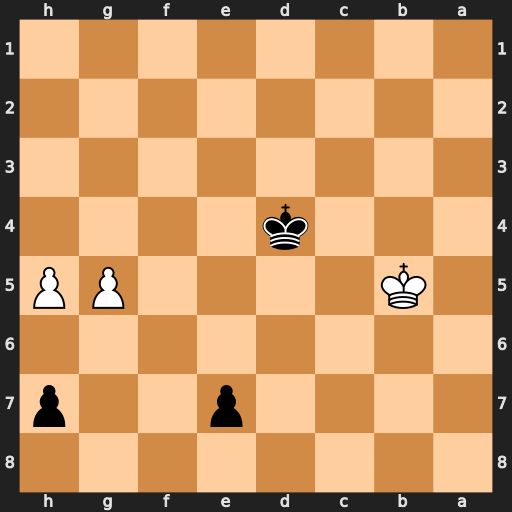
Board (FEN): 8/4p2p/8/1K4PP/3k4/8/8/8
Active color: b
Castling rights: -
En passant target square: -
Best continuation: Ke5 g6 hxg6 hxg6 Kf6